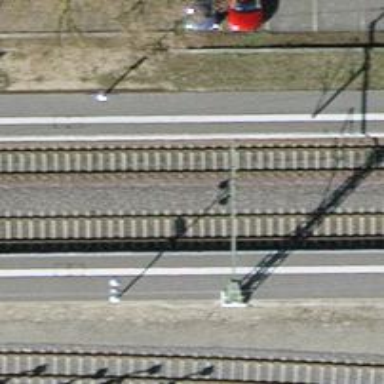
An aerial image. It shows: Public transport stop position along the railway.